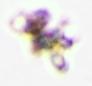
Label: Detritus